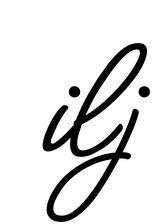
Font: MeowScript-Regular